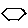
Label: hexagon